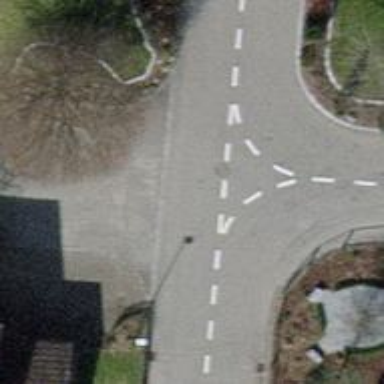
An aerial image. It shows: Asphalt road designated as living street.